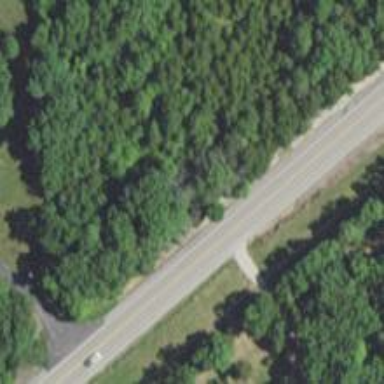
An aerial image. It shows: Asphalt road classified as primary highway.